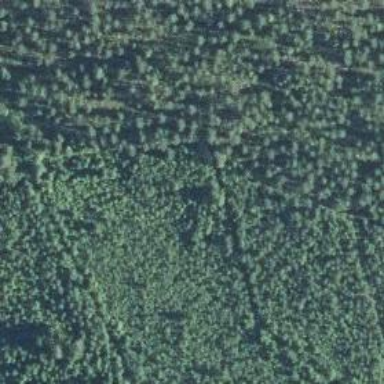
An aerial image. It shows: Forest area.